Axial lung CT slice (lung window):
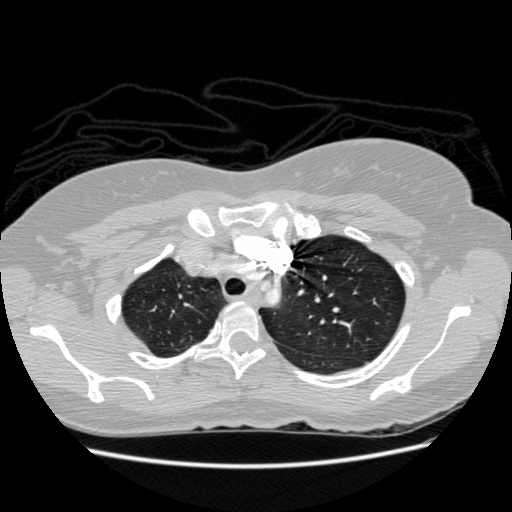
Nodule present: no